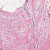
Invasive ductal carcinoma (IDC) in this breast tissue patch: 0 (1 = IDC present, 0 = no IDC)